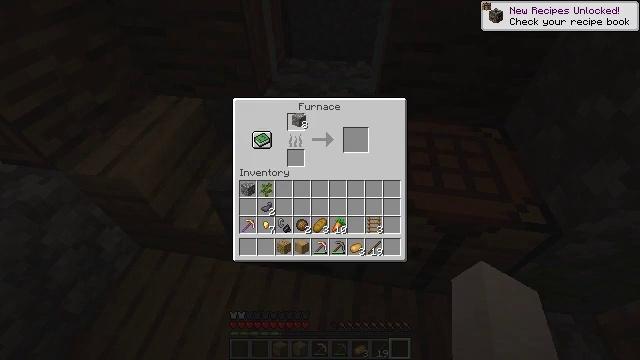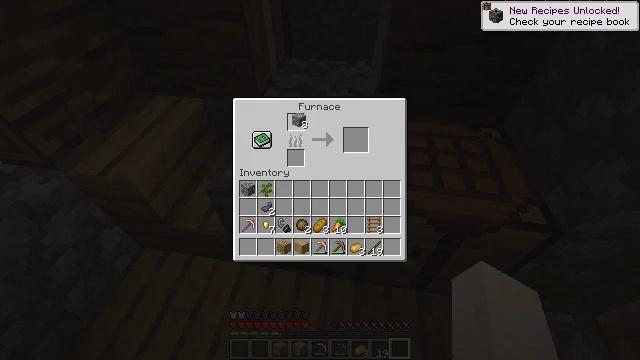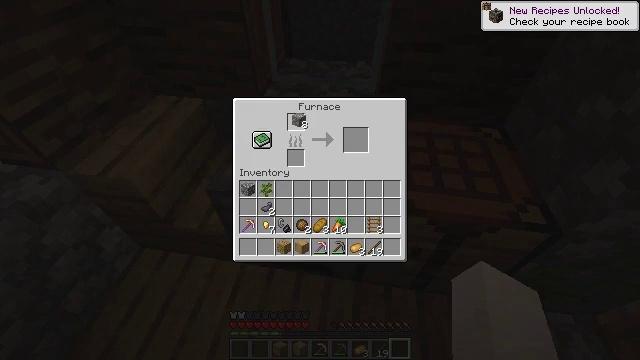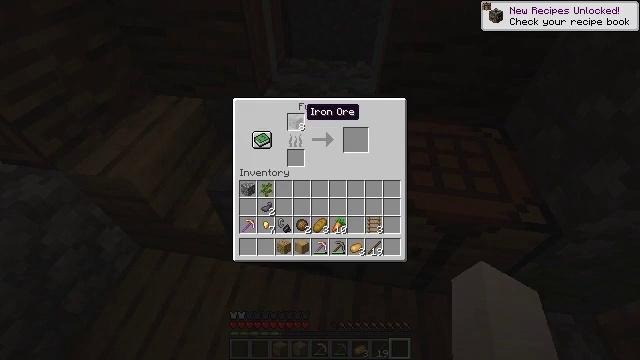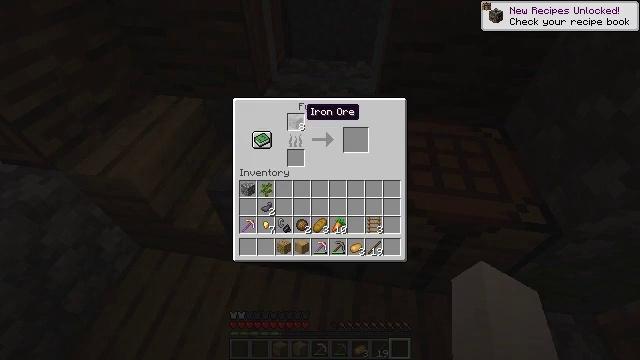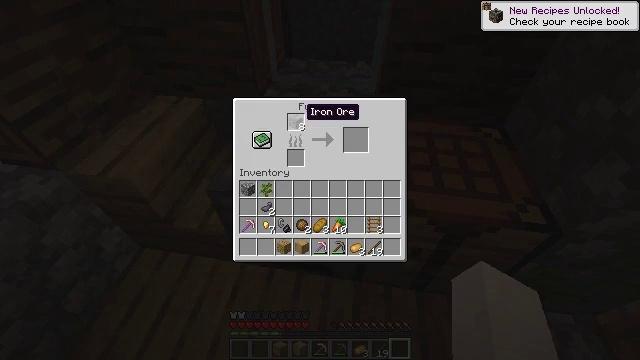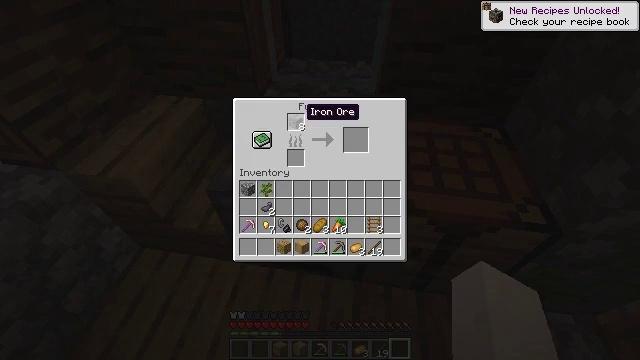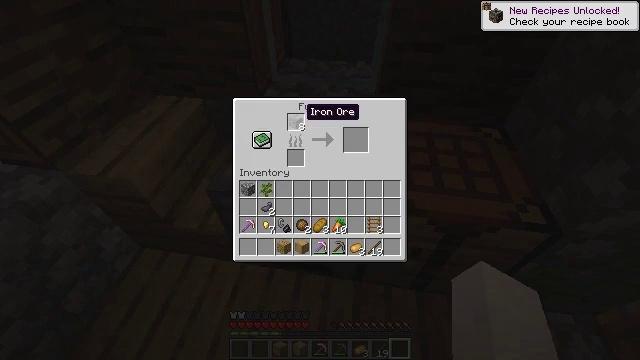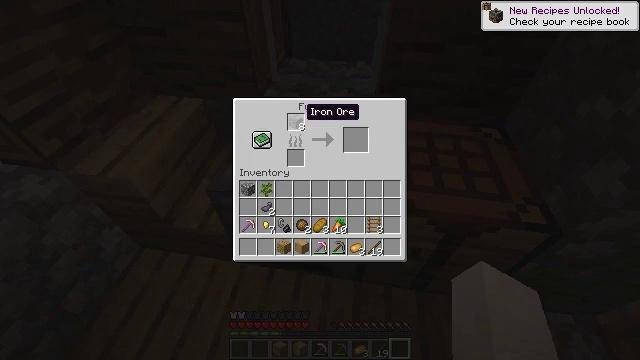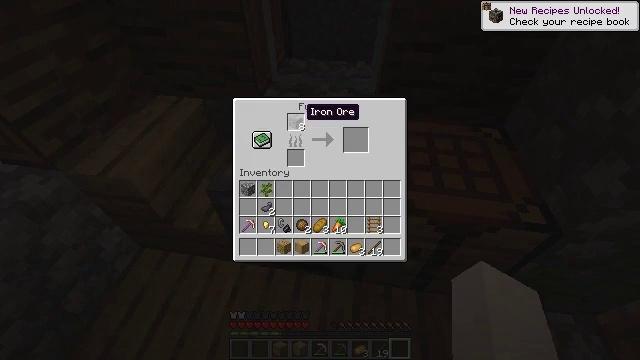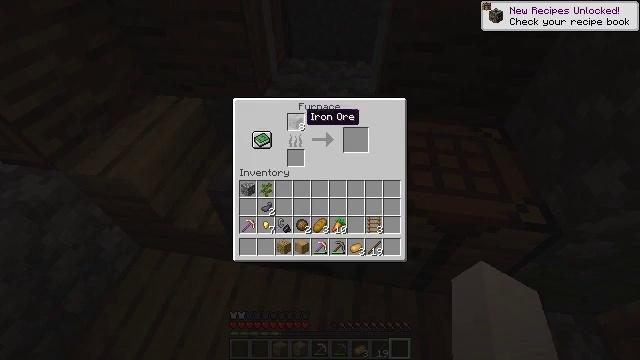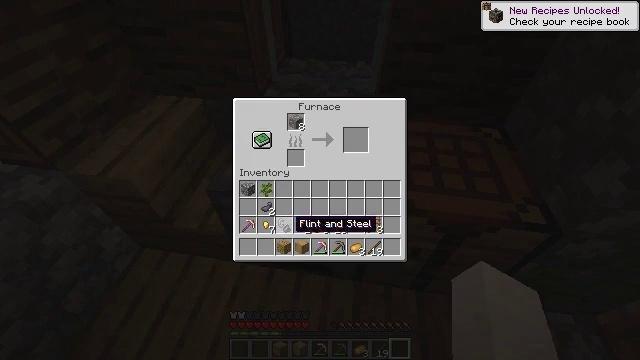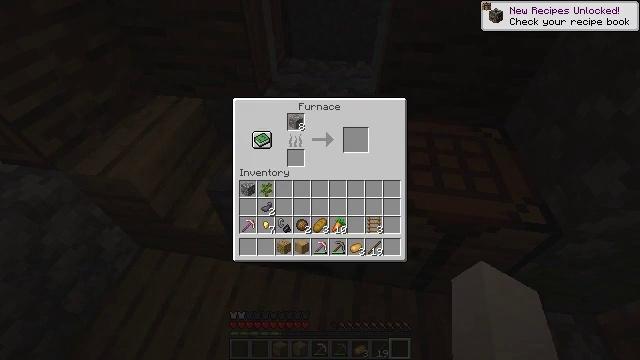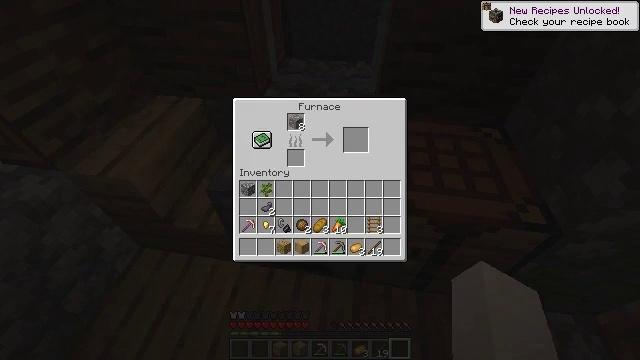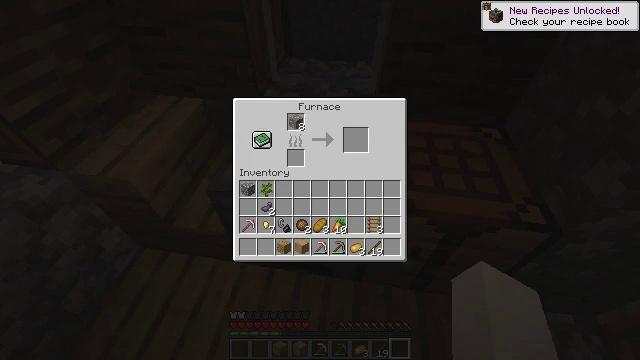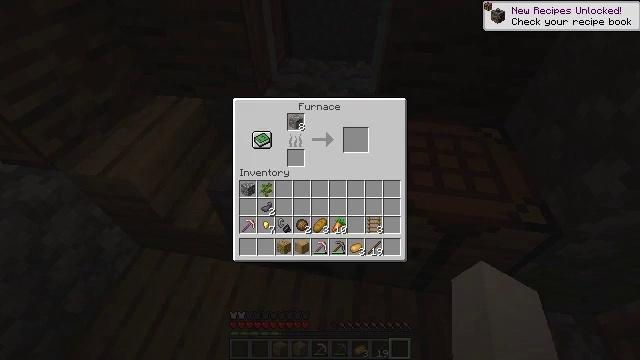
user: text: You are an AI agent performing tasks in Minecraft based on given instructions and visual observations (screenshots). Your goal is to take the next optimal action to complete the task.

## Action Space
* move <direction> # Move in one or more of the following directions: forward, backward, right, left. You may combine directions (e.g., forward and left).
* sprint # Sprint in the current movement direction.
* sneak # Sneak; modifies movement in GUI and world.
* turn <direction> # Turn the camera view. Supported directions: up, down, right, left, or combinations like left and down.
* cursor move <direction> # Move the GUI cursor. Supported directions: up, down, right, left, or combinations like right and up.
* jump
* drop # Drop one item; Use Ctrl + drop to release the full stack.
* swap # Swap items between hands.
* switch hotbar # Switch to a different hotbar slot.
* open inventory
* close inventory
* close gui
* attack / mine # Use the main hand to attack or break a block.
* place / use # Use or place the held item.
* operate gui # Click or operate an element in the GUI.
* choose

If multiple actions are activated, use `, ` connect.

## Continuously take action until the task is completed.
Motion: motion action
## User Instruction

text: Collect the yellow bed from its place.
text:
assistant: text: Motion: attack / mine
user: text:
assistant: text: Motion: attack / mine
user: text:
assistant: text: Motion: no_op
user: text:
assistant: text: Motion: no_op
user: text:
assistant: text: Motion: no_op
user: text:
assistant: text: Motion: no_op
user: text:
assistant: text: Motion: no_op
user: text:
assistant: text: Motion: no_op
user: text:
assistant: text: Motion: no_op
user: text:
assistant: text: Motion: no_op
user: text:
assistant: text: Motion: turn left and down
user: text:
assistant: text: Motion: turn down
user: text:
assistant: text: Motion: no_op
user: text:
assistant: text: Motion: no_op
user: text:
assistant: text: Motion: turn up
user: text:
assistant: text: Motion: turn up
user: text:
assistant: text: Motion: turn up
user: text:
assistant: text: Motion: turn up
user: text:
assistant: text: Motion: no_op
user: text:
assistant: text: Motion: no_op
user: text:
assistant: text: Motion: no_op
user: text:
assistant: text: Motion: attack / mine
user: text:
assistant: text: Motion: attack / mine
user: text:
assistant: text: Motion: attack / mine
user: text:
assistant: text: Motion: turn up
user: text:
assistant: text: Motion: turn up
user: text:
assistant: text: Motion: turn up
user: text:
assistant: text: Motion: turn up
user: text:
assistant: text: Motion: turn up
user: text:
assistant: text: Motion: turn up